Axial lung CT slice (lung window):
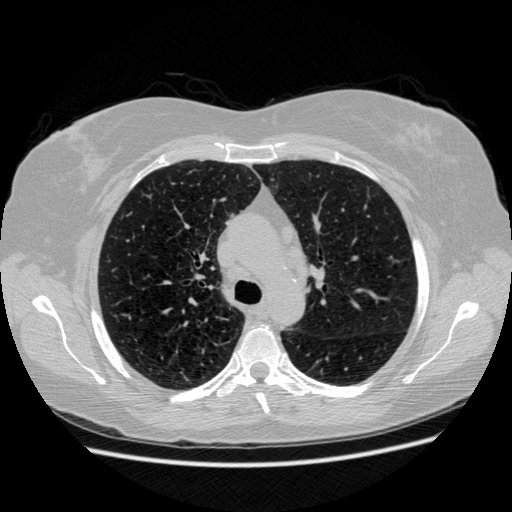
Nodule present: no